Question: I am stuck when I have generated a set of data and tried to color the plot line in python.
For example I would like to change the line color from blue to black here.
This is what I have and returns is the set of data that I got from pandas.
'''
ax=plt.gca()
ax.set_axis_bgcolor('#cccccc')
returns.plot()
'''

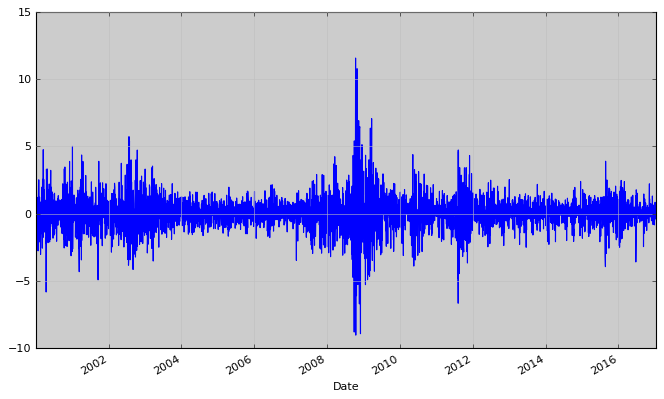
Answer: The usual way to set the line color in matplotlib is to specify it in the plot command. This can either be done by a string after the data, e.g. '"r-"' for a red line, or by explicitely stating the 'color' argument.
'''
import matplotlib.pyplot as plt
plt.plot([1,2,3], [2,3,1], "r-") # red line
plt.plot([1,2,3], [5,5,3], color="blue") # blue line
plt.show()
'''
See also the <URL>.
In case you already have a line with a certain color, you can change that with the 'lines2D.set_color()' method.
'''
line, = plt.plot([1,2,3], [4,5,3], color="blue")
line.set_color("black")
'''
---
Setting the color of a line in a pandas plot is also best done at the point of creating the plot:
'''
import matplotlib.pyplot as plt
import pandas as pd
df = pd.DataFrame({ "x" : [1,2,3,5], "y" : [3,5,2,6]})
df.plot("x", "y", color="r") #plot red line
plt.show()
'''
If you want to change this color later on, you can do so by
'''
plt.gca().get_lines()[0].set_color("black")
'''
This will get you the first (possibly the only) line of the current active axes.
In case you have more axes in the plot, you could loop through them
'''
for ax in plt.gcf().axes:
ax.get_lines()[0].set_color("black")
'''
and if you have more lines you can loop over them as well.